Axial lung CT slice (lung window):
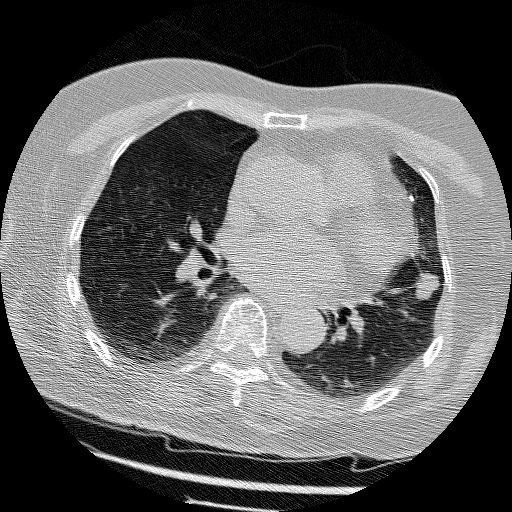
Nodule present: yes
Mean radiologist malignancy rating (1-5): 5